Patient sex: M
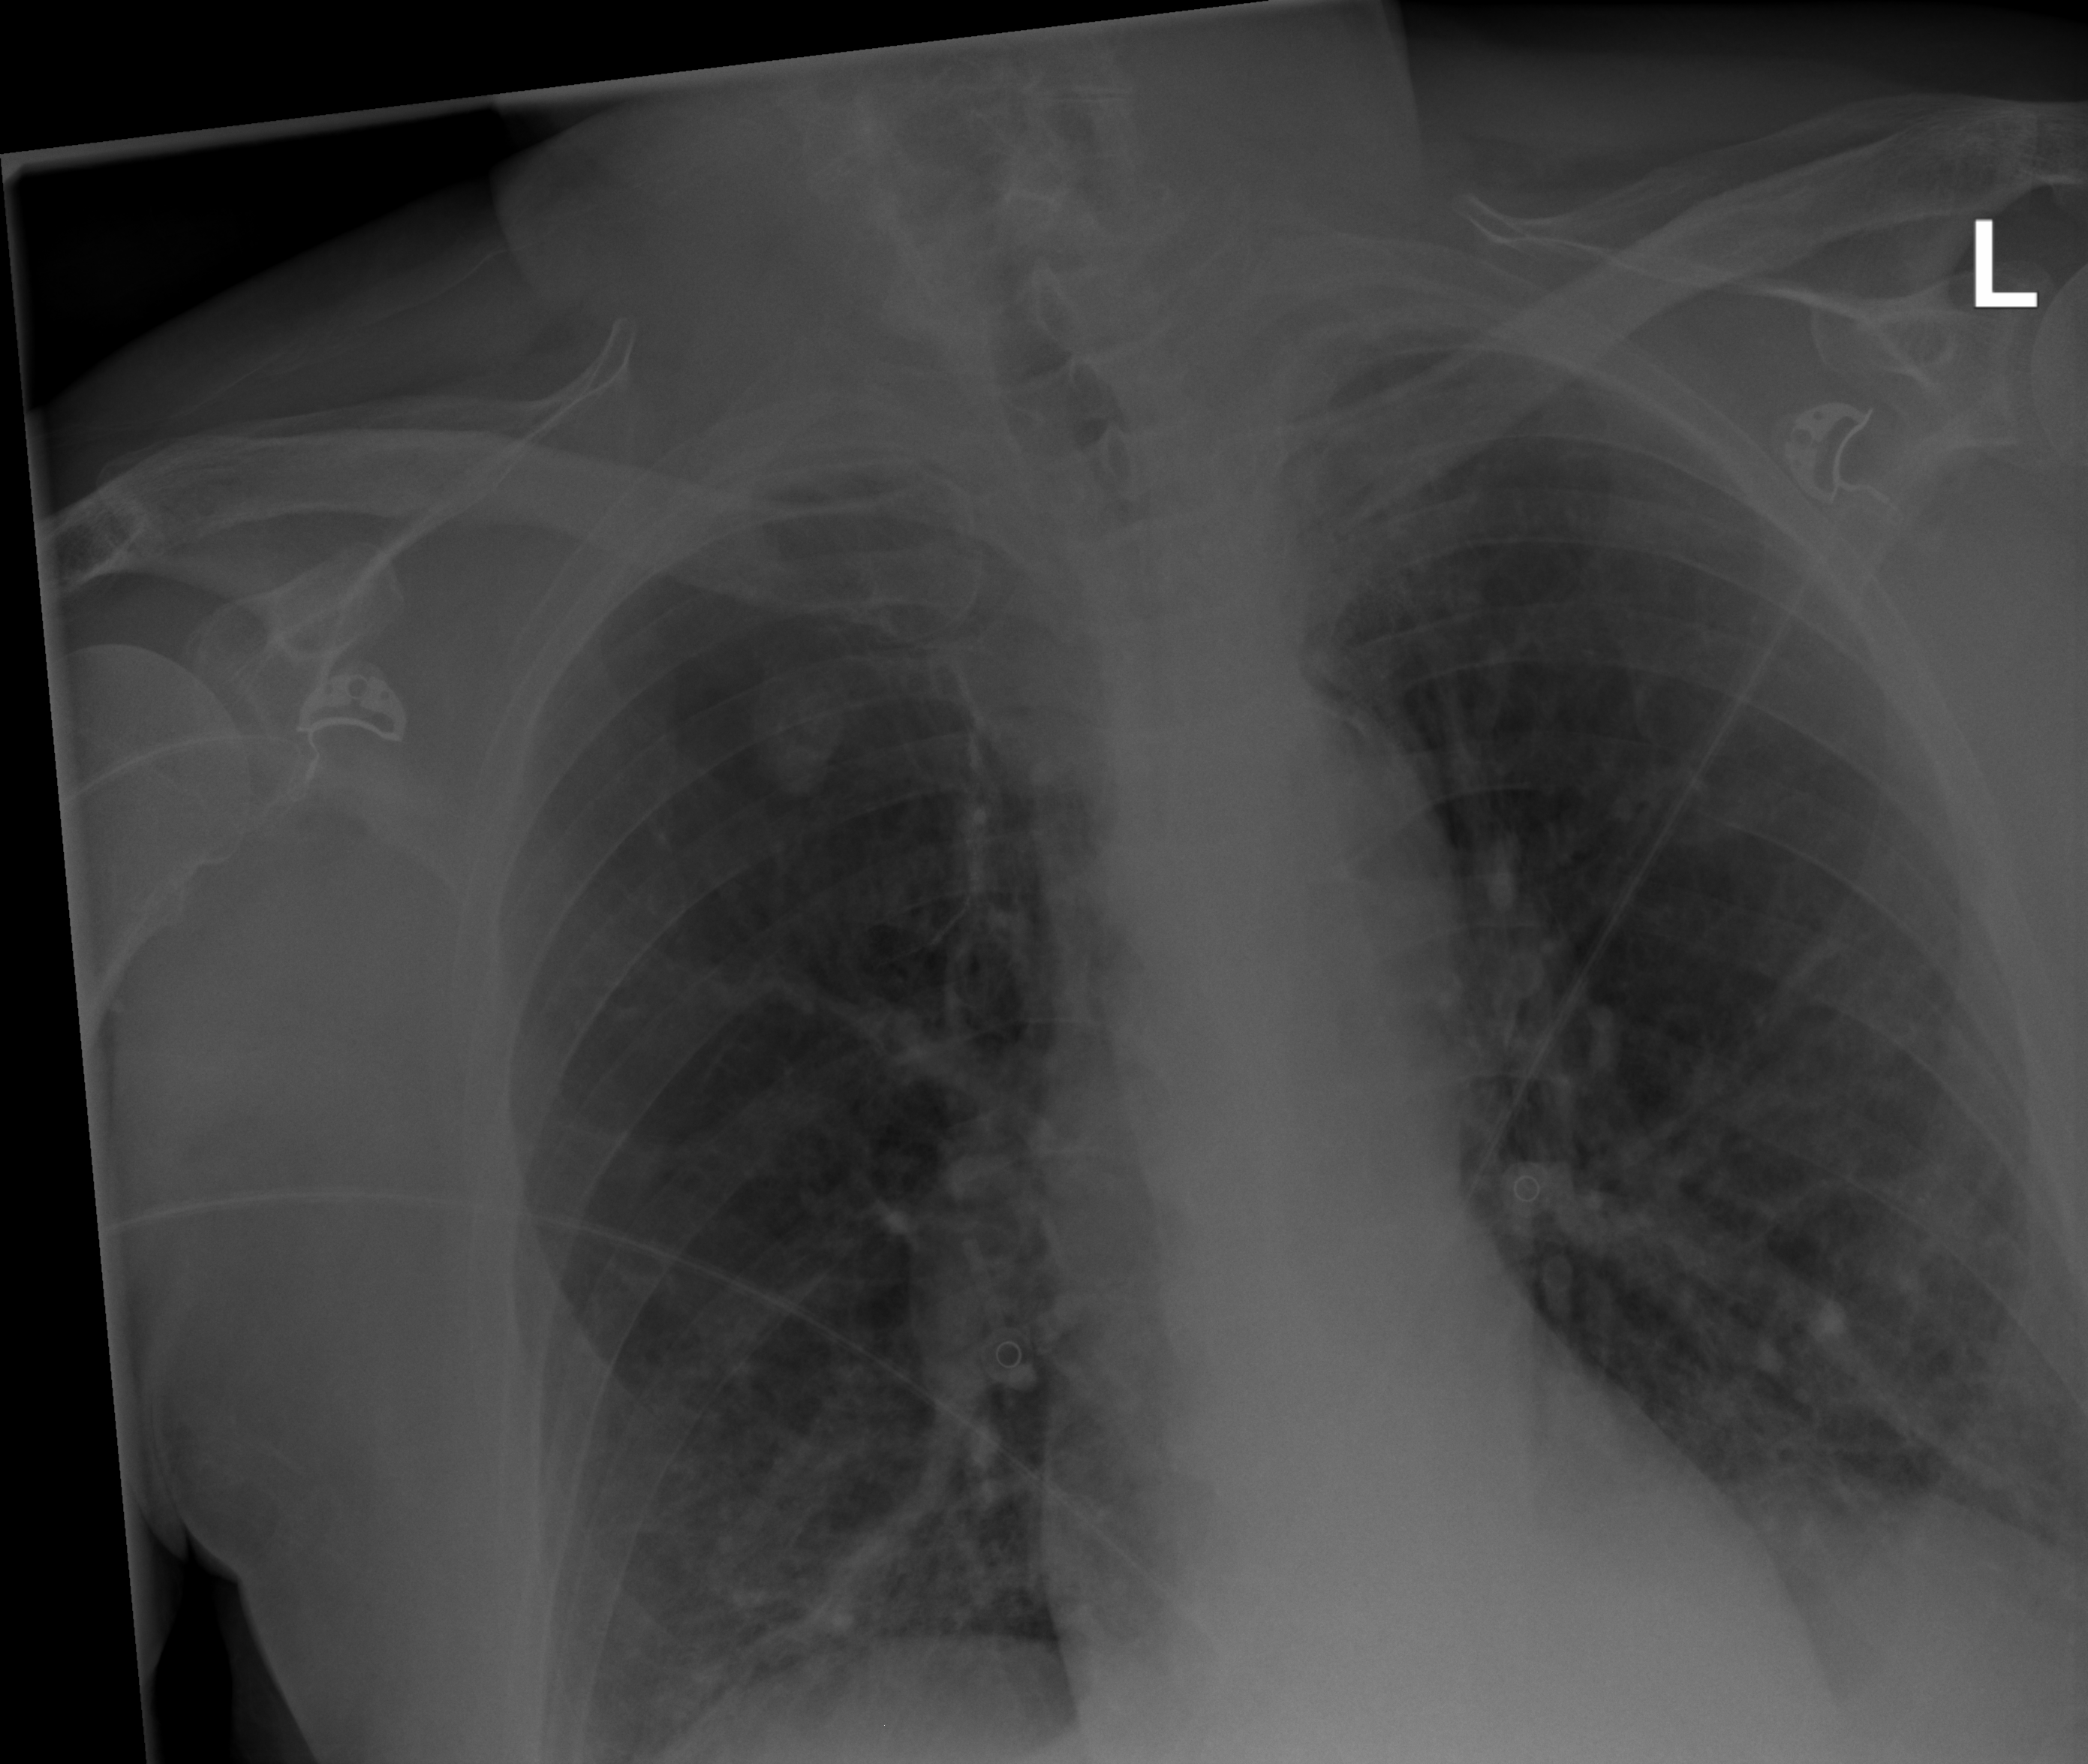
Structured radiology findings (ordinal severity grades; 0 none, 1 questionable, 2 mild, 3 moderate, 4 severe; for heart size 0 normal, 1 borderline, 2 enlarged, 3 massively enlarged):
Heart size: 0
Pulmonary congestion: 0
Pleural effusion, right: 0
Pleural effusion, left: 0
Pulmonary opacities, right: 2
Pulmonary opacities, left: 2
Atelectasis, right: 2
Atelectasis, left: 2